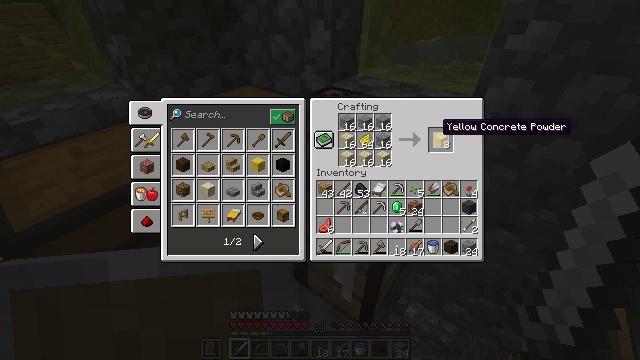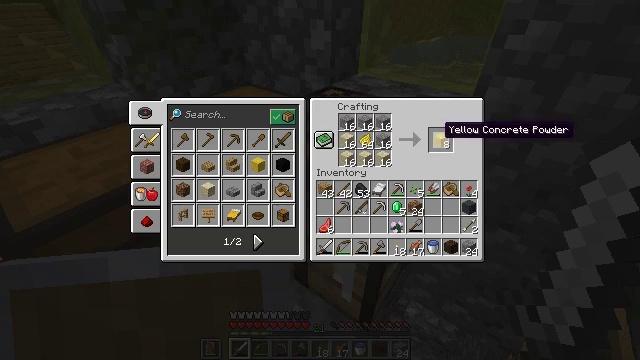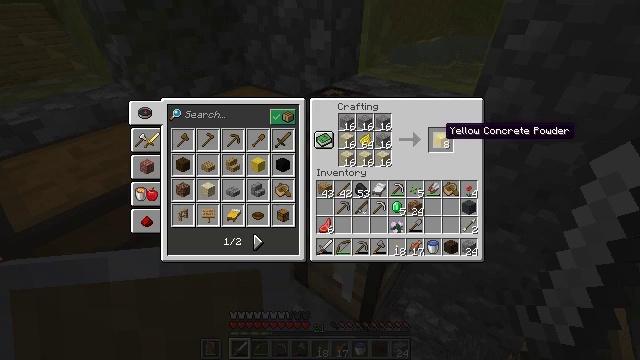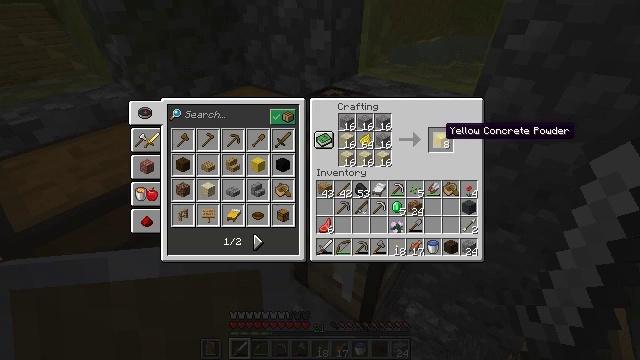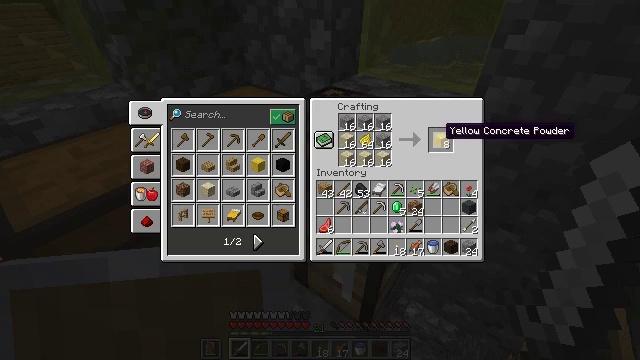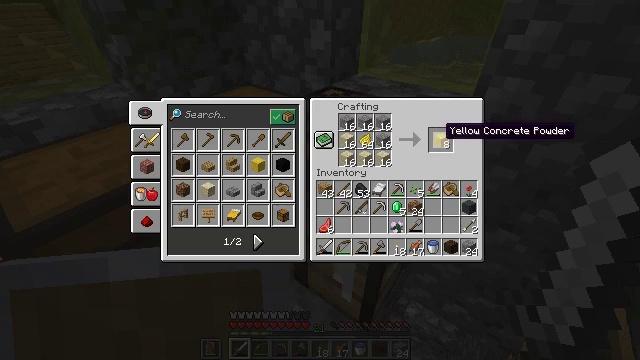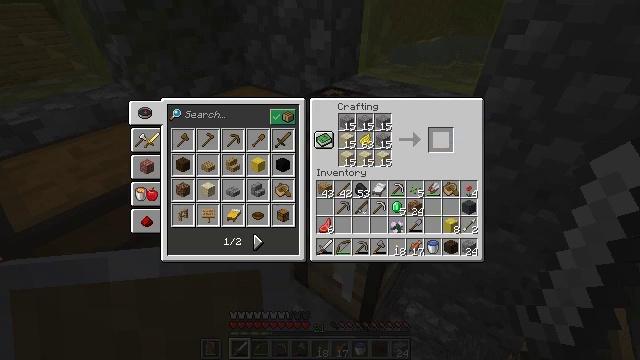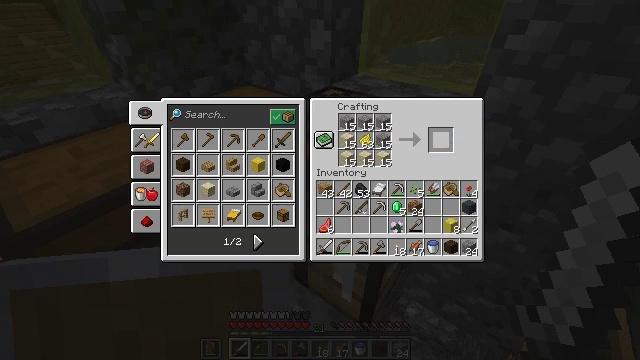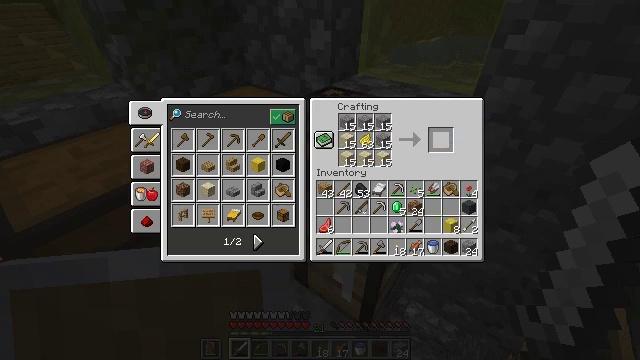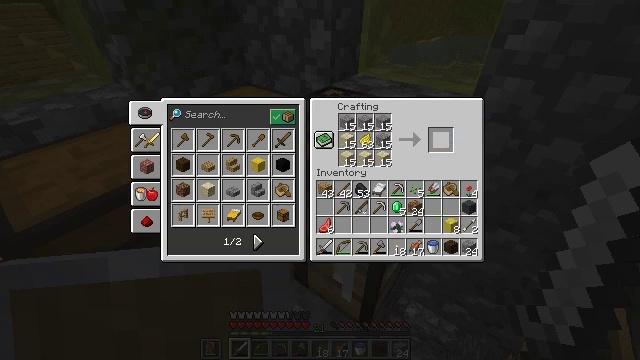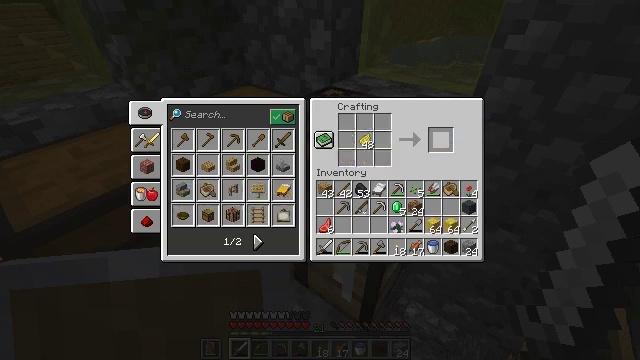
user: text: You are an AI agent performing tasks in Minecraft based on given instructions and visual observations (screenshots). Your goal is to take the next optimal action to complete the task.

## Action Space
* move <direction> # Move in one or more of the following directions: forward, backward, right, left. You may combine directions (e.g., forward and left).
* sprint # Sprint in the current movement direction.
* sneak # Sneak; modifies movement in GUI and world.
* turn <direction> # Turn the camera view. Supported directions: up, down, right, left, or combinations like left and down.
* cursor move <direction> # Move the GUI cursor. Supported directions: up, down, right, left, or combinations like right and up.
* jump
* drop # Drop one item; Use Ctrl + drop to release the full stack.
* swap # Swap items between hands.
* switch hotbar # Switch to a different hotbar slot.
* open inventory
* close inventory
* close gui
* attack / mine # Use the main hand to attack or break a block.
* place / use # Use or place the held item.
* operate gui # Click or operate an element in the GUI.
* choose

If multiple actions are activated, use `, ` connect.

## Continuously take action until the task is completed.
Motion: motion action
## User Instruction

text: Create some yellow concrete powder using the crafting bench.
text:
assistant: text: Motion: no_op
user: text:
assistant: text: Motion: no_op
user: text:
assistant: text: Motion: no_op
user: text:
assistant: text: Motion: sneak
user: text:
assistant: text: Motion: sneak
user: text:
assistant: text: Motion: sneak, operate gui
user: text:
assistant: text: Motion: sneak, operate gui
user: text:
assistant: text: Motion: sneak
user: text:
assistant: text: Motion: sneak
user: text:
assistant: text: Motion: sneak
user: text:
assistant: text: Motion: no_op